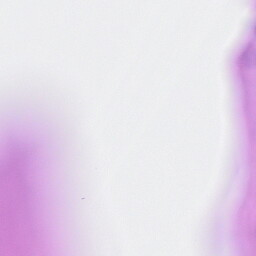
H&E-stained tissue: Breast